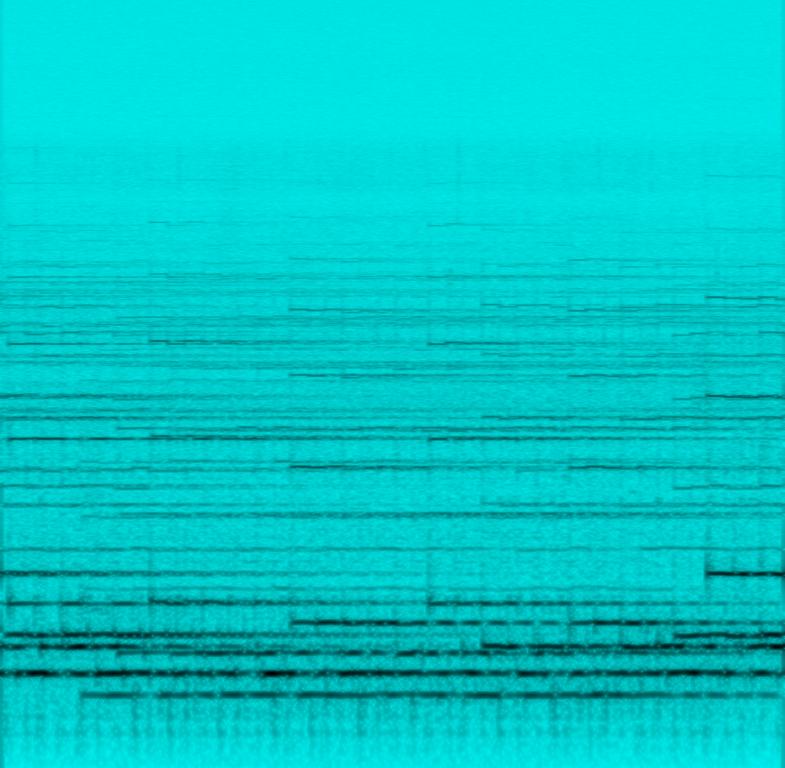
This is a chiptune piece. The only instrument being used in this track is a granular synth playing the melody at a medium-to-high pitch. It is an analog sounding piece. There is a nostalgic atmosphere to it. This piece could be used in the soundtracks of cartoons and arcade video games.